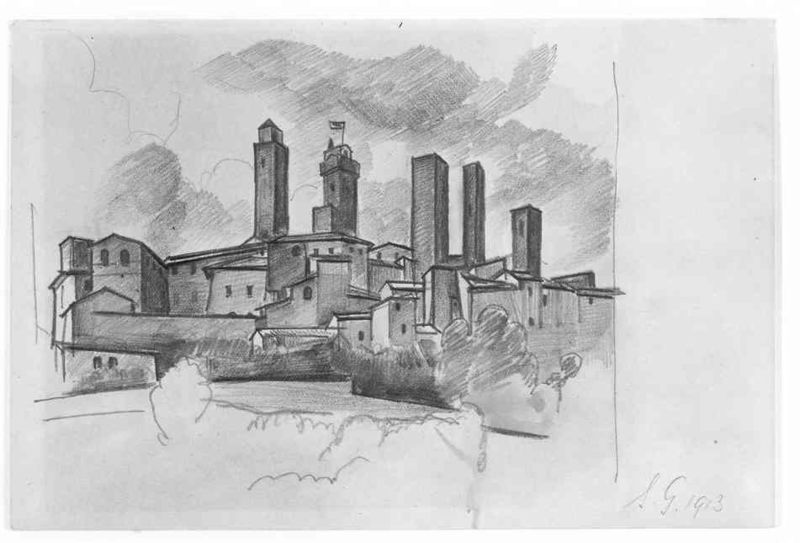
Titel: Blick auf San Gimignano
Künstler: Alexander Kanoldt
Standort: Karlsruhe
Institution: Staatliche Kunsthalle Karlsruhe
Schlagwörter: baum, berg, himmel, wolken, bäume, landschaft, stadt, fenster, grau, mitte, schwarz, skizze, straße, zeichnung, dach, gebäude, haus, wolke, architektur, signatur, häuser, hügel, strauch, wind, busch, büsche, gebüsch, turm, papier, ruhe, ansicht, italien, ort, studie, fahne, flagge, abhang, dorf, dächer, mauer, schornsteine, hecke, wetter, gerade, hoch, umriss, stadtansicht, wände, burg, eckig, türme, kohle, festung, schwarzweiss, schraffur, schraffuren, bleistift, wimpel, bleistiftzeichnung, veste, untersicht, mauern, mittelalter, siena, september, fähnchen, graustufen, kuben, südländisch, graphit, hochhaus, sträuche, mittig, grafit, abenstimmung, stdt, geschlechtertürme, san giminiano, san gimignano, lucca, 1913, geschlechterturm, dorm, kohle#, fensterl, st geminano, fabrik zeichnung, fahne himmel, st. giminiano, san gimeliano, s.g.